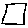
Label: square